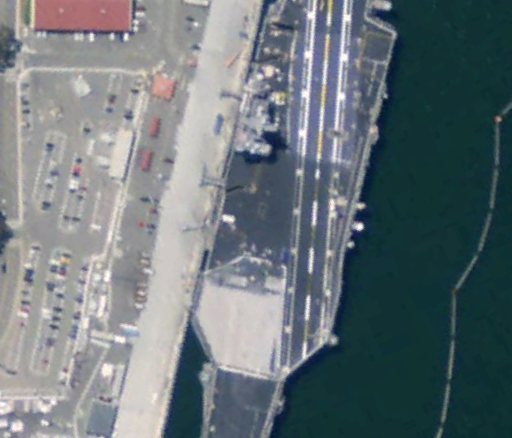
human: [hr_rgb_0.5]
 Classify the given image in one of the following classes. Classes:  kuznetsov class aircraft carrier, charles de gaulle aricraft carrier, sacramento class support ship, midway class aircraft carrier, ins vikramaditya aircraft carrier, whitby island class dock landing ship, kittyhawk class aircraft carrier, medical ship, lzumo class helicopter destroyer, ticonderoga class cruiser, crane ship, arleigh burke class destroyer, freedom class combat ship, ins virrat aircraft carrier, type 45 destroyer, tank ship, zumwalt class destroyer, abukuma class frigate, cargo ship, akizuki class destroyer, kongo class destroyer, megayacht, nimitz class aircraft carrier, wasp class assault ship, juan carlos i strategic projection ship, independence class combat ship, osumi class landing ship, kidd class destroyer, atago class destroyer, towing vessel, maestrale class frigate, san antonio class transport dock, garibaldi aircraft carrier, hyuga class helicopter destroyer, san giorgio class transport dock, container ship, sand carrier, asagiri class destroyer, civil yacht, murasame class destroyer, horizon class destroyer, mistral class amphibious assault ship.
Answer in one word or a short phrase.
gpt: Nimitz class aircraft carrier